Brain MRI, t2w sequence, axial 2D slice.
Patient: age 29, sex M, weight 95 kg, height 1.95 m
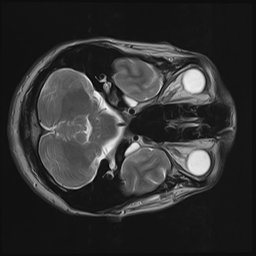